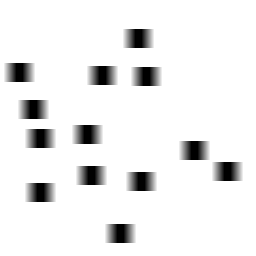
Squares: 13
Triangles: 0
Stars: 0
Total shapes: 13